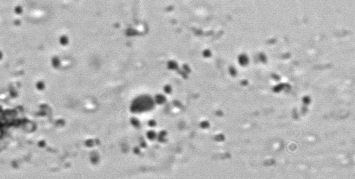
Label: Phaeocystis_debris